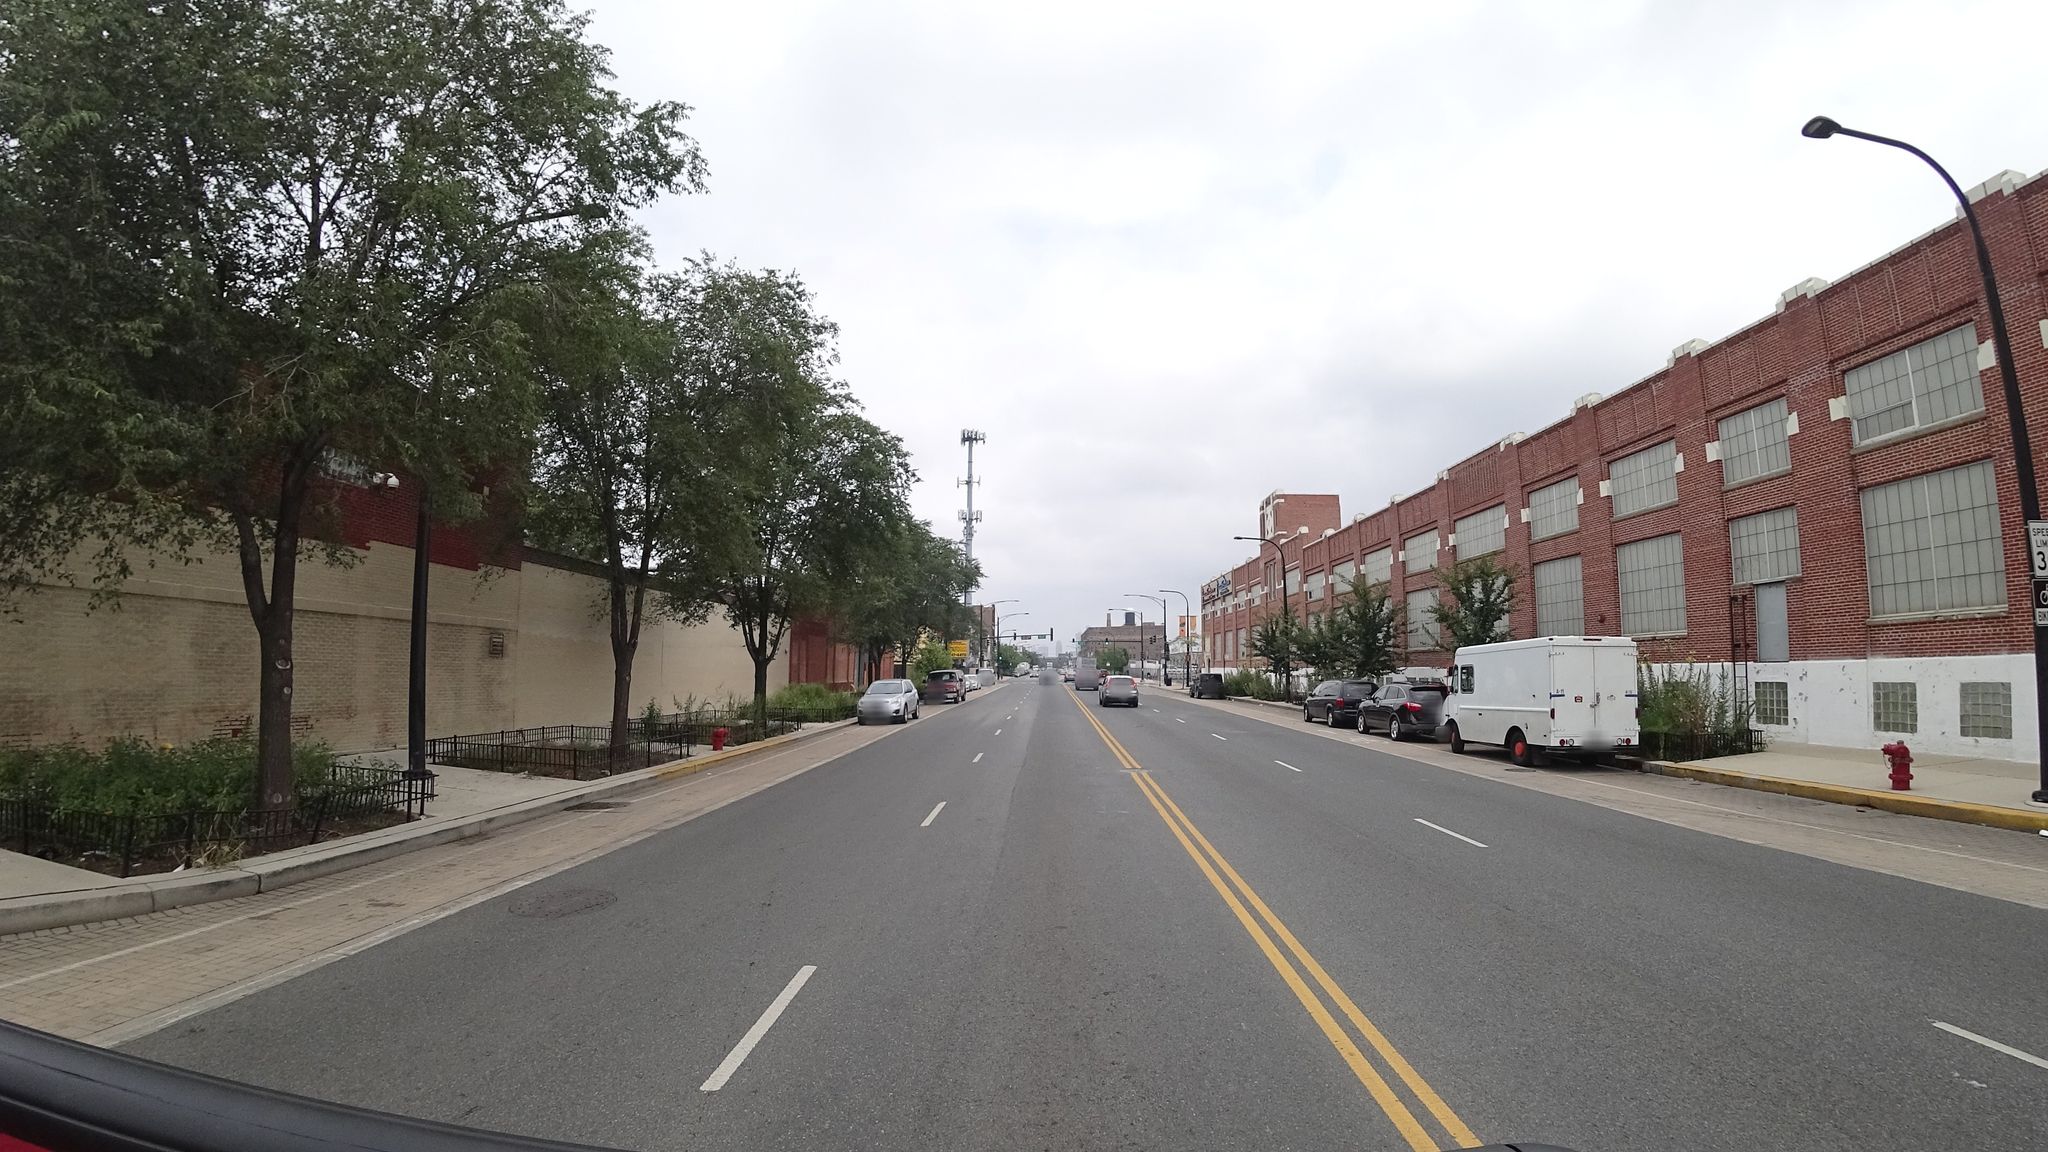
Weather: cloudy
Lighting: day
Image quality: good
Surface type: driving surface
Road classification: secondary
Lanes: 5
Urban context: urban centre
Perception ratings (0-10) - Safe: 3.11, Lively: 7.17, Beautiful: 2.2, Boring: 4.59, Depressing: 4.54, Wealthy: 2.51